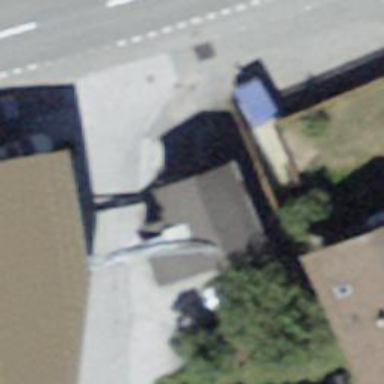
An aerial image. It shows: Simple and straightforward house.